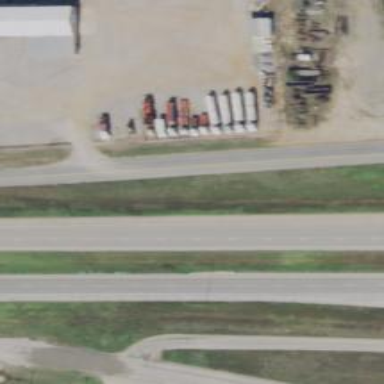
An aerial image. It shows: Tertiary road with frontage road.